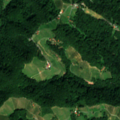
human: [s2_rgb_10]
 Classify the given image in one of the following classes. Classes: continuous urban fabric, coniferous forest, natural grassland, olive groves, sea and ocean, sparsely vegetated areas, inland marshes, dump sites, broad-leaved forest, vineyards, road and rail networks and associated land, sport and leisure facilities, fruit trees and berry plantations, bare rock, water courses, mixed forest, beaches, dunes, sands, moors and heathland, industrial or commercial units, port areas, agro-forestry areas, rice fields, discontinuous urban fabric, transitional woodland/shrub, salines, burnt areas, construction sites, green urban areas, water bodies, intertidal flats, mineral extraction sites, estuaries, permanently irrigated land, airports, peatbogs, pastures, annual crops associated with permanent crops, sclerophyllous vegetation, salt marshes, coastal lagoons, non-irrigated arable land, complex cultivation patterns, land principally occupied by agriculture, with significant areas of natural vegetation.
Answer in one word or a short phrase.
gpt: pastures, land principally occupied by agriculture, with significant areas of natural vegetation, broad-leaved forest, mixed forest